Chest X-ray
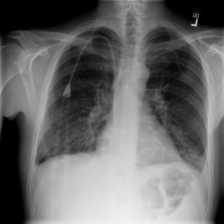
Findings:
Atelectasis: negative
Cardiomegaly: negative
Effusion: positive
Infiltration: negative
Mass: negative
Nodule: negative
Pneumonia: negative
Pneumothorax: negative
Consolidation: negative
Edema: negative
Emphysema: negative
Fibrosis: negative
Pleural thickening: negative
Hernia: negative